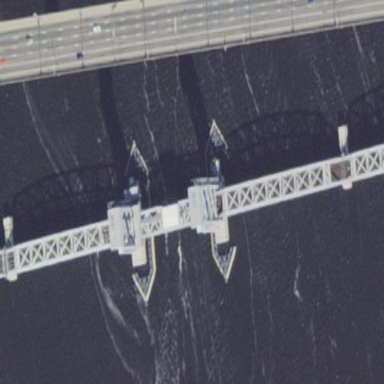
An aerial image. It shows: Man-made bridge.